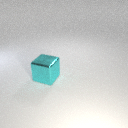
large cyan metal cube